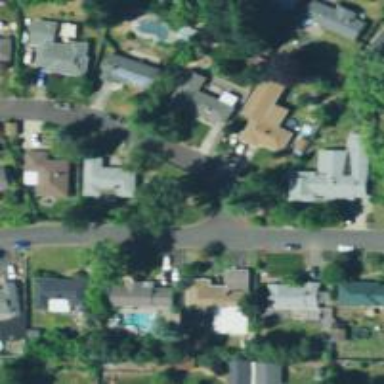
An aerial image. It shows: Residential road.